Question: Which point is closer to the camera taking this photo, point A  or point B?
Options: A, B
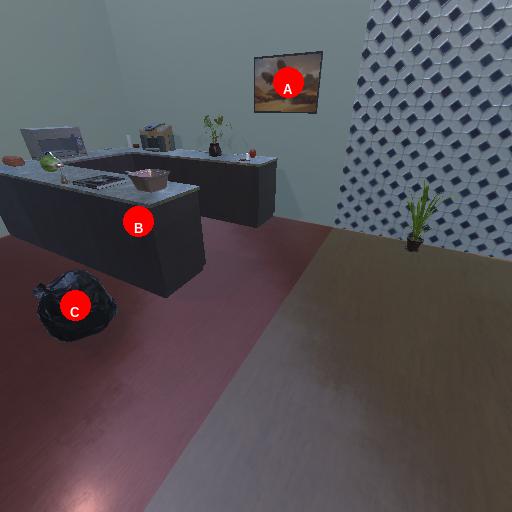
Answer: A